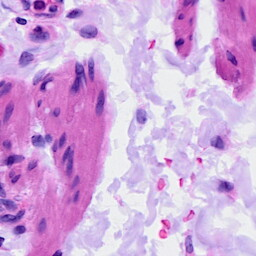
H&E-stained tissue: Ovarian